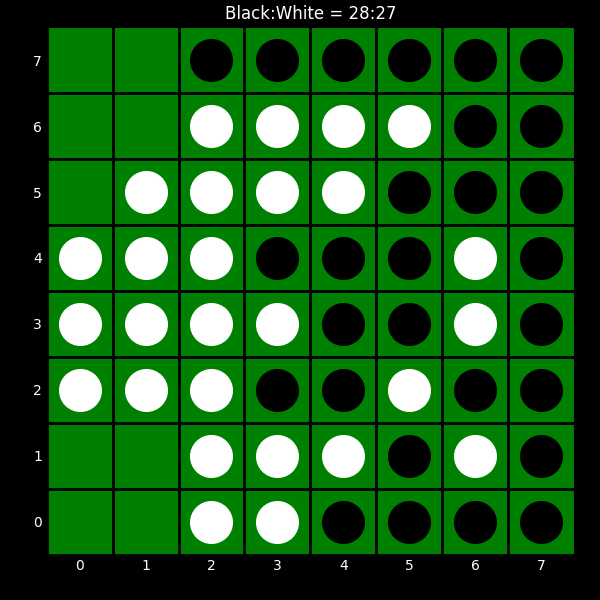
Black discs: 28
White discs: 27